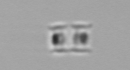
Label: Bacillariophyceae_morphotype1